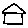
Label: house